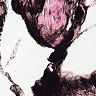
Metastatic tissue present: no